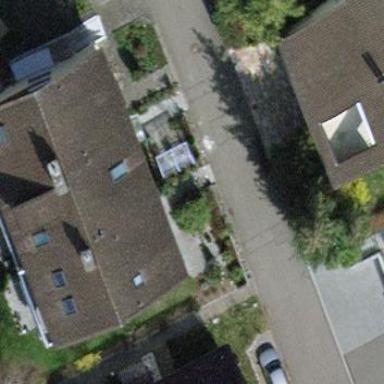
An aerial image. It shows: Terrace building.